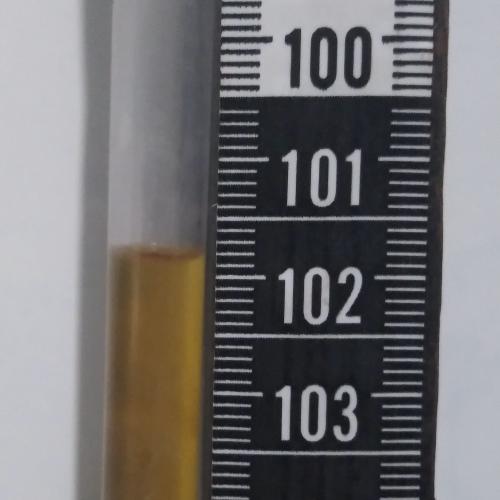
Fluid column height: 101.8 cm